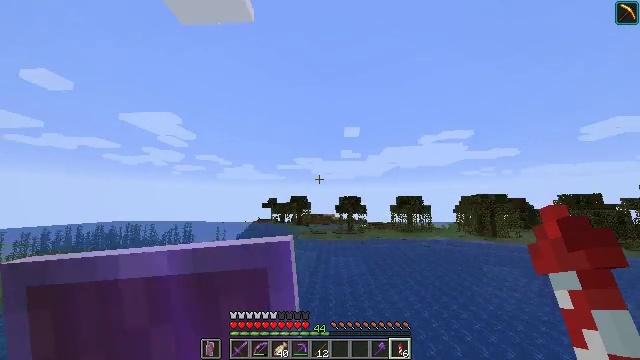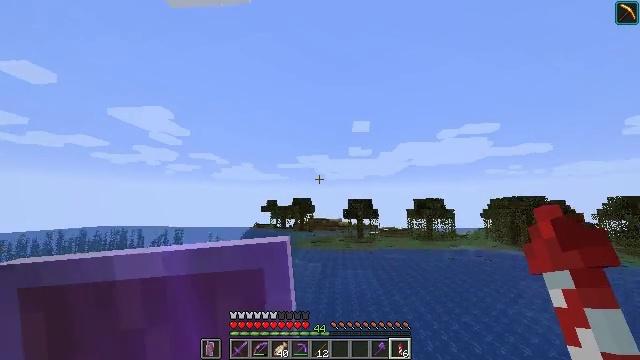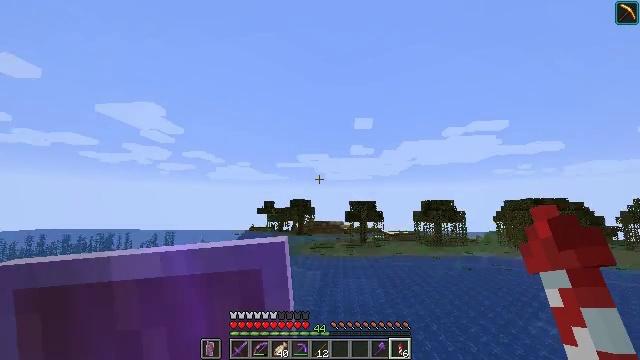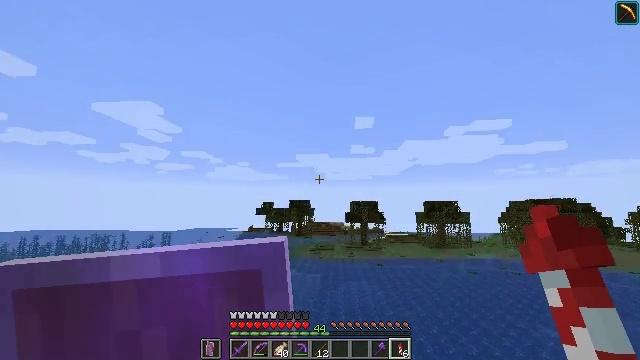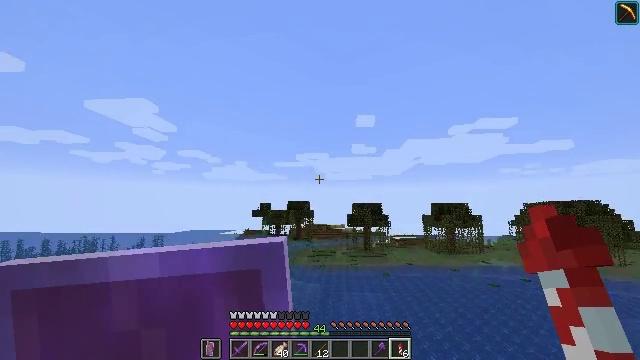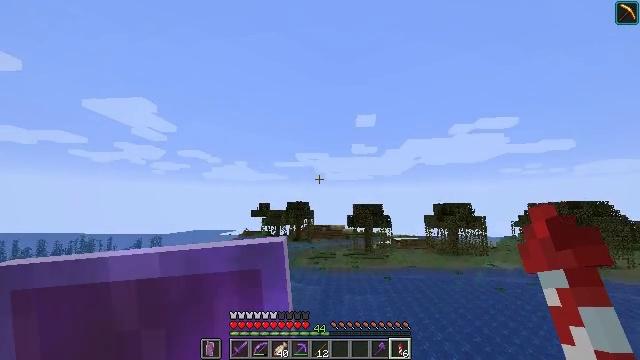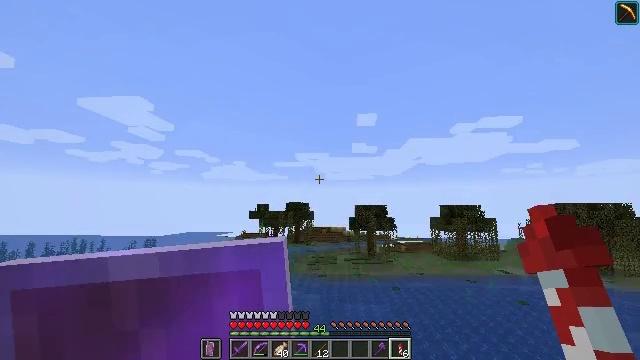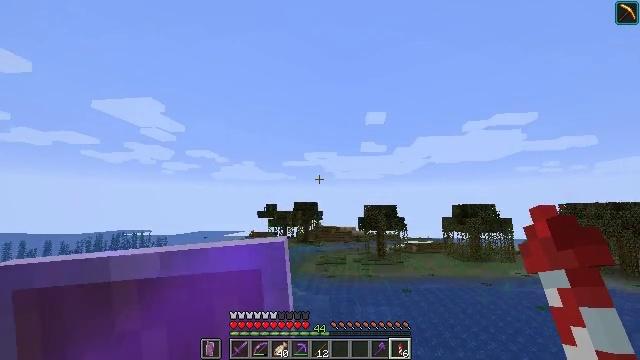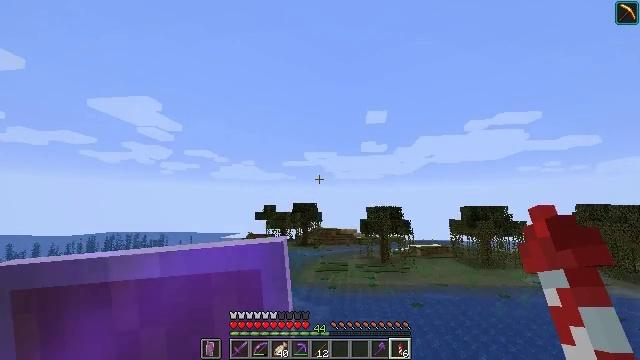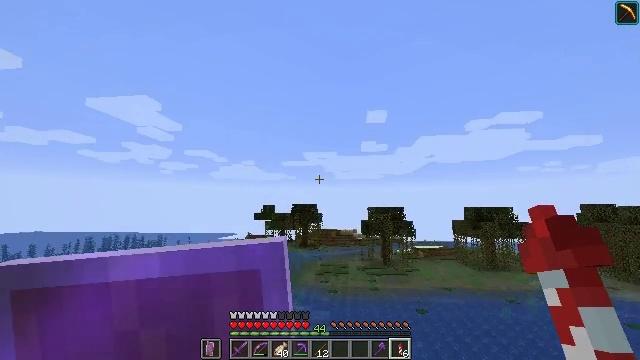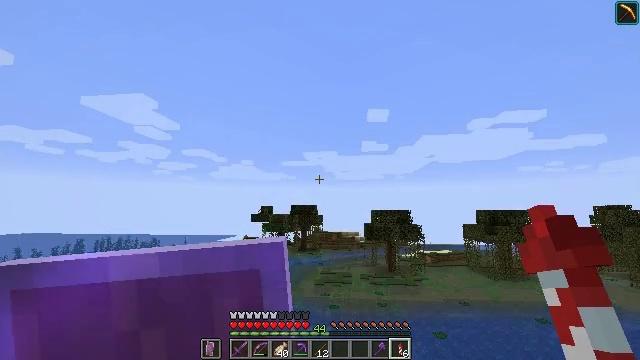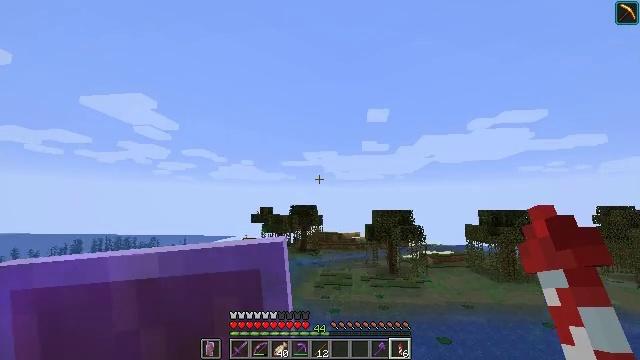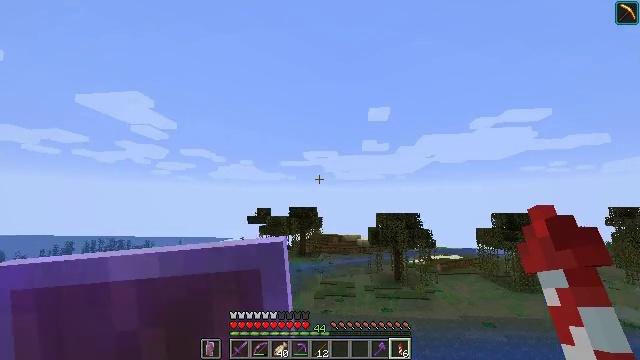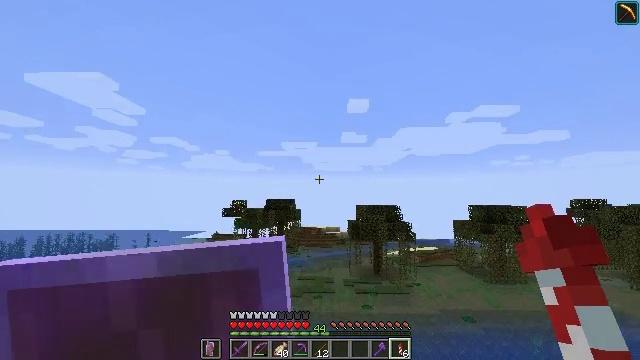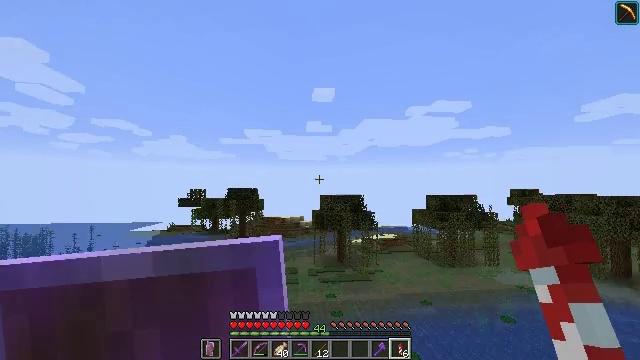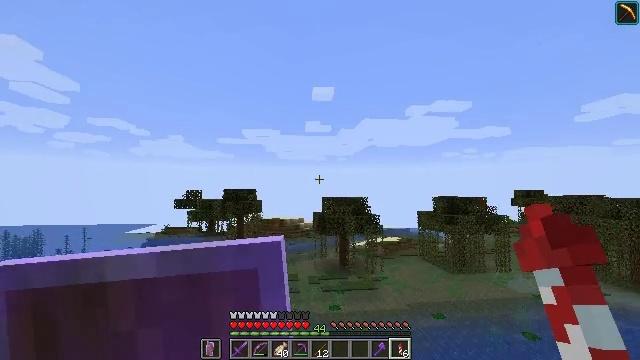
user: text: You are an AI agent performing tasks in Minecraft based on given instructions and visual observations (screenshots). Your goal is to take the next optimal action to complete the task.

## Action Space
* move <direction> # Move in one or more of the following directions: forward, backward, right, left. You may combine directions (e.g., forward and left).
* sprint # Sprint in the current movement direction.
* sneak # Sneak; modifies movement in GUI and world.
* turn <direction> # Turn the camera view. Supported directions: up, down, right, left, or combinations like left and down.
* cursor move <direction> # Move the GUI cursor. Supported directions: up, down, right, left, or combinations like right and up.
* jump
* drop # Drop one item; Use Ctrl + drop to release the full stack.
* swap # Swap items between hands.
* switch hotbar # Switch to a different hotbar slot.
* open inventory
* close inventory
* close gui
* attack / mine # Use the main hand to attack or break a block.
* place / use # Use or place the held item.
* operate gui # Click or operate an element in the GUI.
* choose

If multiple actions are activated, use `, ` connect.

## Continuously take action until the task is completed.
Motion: motion action
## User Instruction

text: Collect clay by holding down the left mouse button.
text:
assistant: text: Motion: turn left
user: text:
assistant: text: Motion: no_op
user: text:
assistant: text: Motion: no_op
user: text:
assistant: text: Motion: no_op
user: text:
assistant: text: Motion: no_op
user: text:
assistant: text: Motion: no_op
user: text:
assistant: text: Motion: turn left
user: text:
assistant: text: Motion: no_op
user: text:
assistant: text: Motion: no_op
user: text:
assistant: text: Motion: no_op
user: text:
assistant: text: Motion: no_op
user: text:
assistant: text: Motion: no_op
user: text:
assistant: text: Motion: turn right and down
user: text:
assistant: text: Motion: turn right and down
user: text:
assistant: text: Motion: no_op
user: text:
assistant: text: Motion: no_op
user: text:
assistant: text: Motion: turn right
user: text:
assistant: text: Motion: turn right
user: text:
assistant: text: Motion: turn right and down
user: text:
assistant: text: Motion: turn right and down
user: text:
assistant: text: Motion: turn right and down
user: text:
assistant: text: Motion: turn right and down
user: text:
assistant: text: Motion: no_op
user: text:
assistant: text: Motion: no_op
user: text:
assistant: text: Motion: no_op
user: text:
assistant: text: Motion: no_op
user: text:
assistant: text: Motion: no_op
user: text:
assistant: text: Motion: no_op
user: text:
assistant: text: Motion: turn down
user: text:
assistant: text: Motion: turn right and down